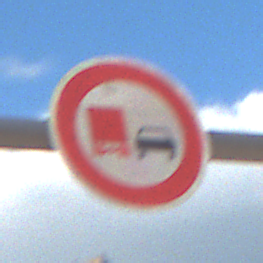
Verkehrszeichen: UeberholverbotKraftfahrzeuge
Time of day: MorningAfternoon
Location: Outdoor (Suburban)
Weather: PartlyCloudy
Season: NotSpecified
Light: Natural